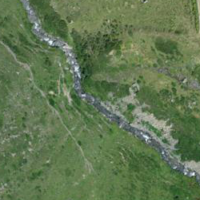
EUNIS habitat code: 26
Species observed at this site:
Marmota marmota